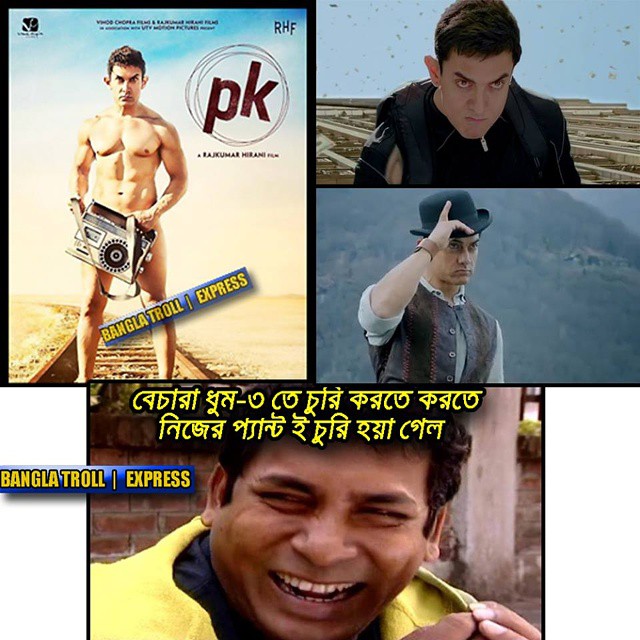
Caption: বেচারা ধুম-৩ তে চুরি করতে করতে নিজের প্যান্ট ই চুরি হয়া গেল
Label: non-hate